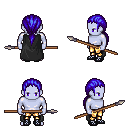
a pixel art fantasy rpg character, male body template, dark elf, purple skin, black cape, gold greaves, blue ponytail hairstyle, ghillies, spear, four views (front, back, left, right), 2x2 character sprite sheet, small pixel art, hard edges, no anti-aliasing